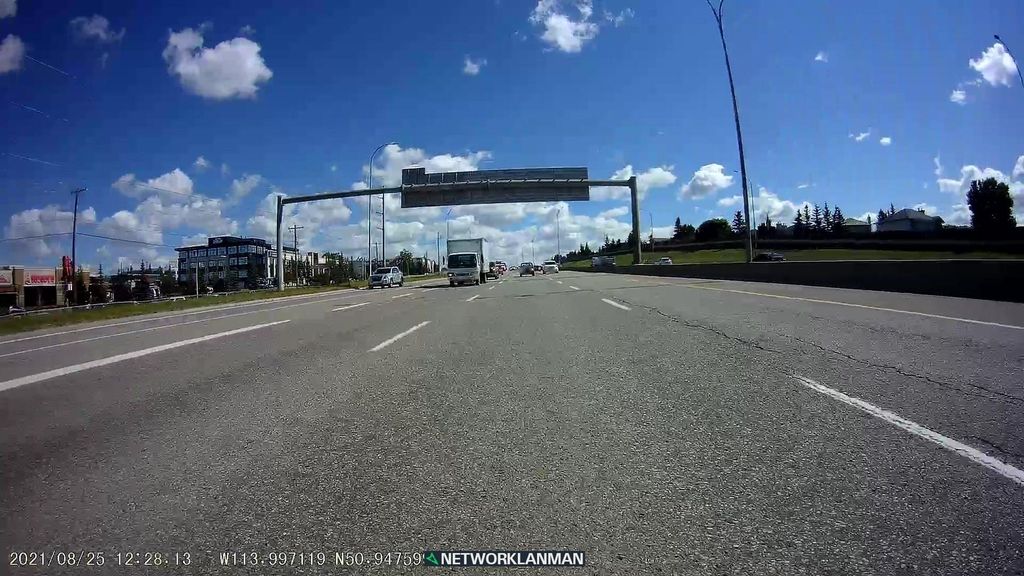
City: calgary